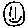
Label: smiley face